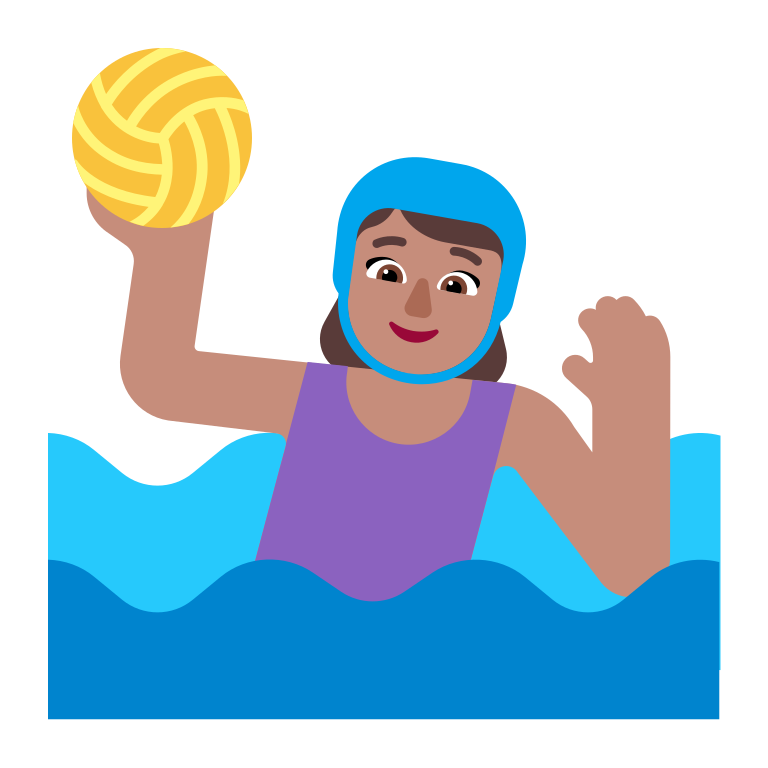
woman playing water polo flat